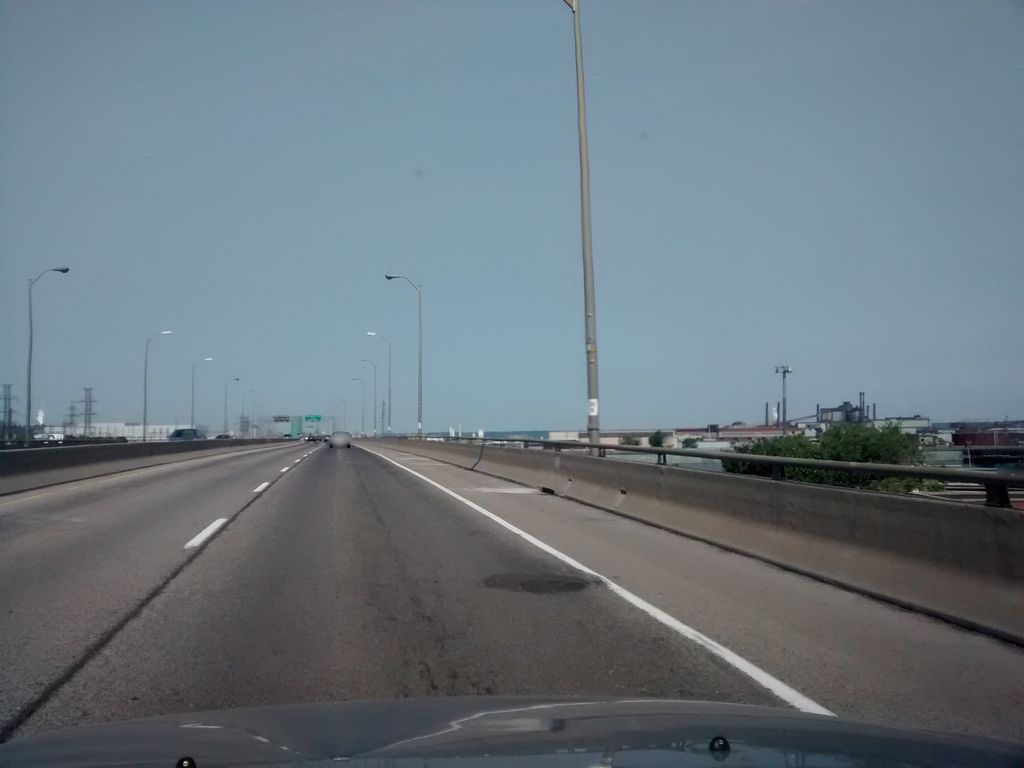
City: hamilton